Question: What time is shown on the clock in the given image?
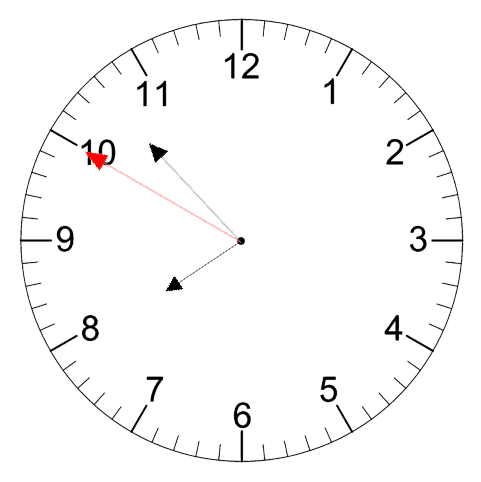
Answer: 07:52:50